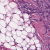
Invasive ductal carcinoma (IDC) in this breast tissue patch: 1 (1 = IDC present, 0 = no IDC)